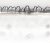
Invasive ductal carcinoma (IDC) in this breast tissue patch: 0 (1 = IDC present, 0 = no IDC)